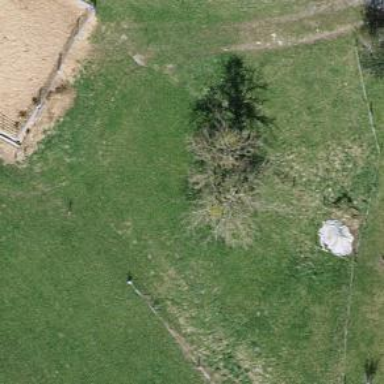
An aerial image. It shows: Meadow enclosed by fence.